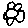
Label: flower